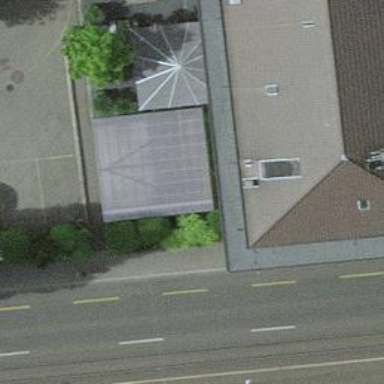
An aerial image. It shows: There is shelter in the image.